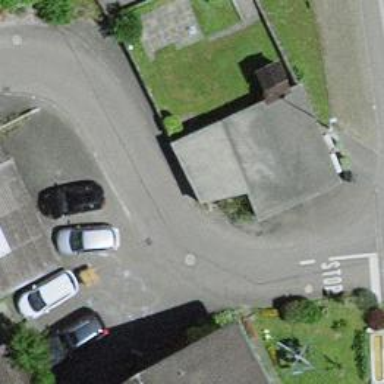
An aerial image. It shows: Garage building.